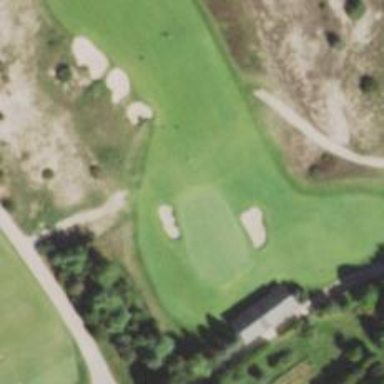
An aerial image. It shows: View of golf hole.